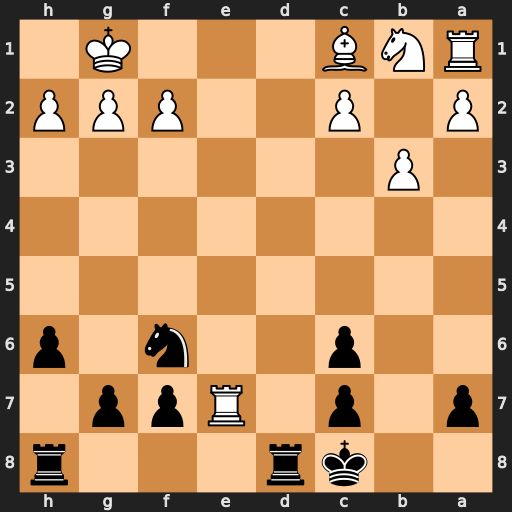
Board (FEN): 2kr3r/p1p1Rpp1/2p2n1p/8/8/1P6/P1P2PPP/RNB3K1
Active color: b
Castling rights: -
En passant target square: -
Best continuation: Rd1+ Re1 Rxe1#